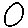
Label: circle